Question: I have a situation like this: <URL>
'''
<div class="outer col-xs-12 col-sm-6 col-md-4 col-lg-3">
<div class="inner">
Lorem ipsum dolor sit amet, consectetuer adipiscing elit.
Sed posuere interdum sem. Quisque ligula eros ullamcorper quis,
lacinia quis facilisis sed sapien. Mauris varius diam vitae arcu.
Sed arcu lectus auctor vitae, consectetuer et venenatis eget velit.
</div>
</div>
'''
I want to animate outer div to 'width: 0px;' so that the content of the inner div preserves it's width and is not pushed down during the animation as in the fiddle.
Edit: The overflowing part of the inner div content should be hidden during the animation.
Edit: So that the animation goes like this:

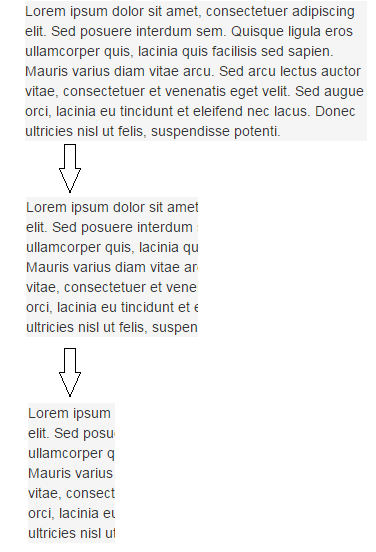
Answer: All you need to do is set the width of the inner div before you change the outer div's width:
'''
function slide() {
var currentWidth = $(".inner").width();
$(".inner").width(currentWidth);
$(".outer").addClass("collapsed");
}
function slideBack() {
$(".outer").removeClass("collapsed");
setTimeout(function() {
$(".inner").width("auto");
}, 350);
}
'''
On slide back, I also added a timeout equal to the transition duration so that it doesn't flicker while the outer div is still in the process of changing.
'''
div.outer {
padding: 0;//add
overflow: hidden; //add
margin: 20px;
-webkit-transition: width 350ms ease-in-out;
-moz-transition: width 350ms ease-in-out;
-o-transition: width 350ms ease-in-out;
-ms-transition: width 350ms ease-in-out;
transition: width 350ms ease-in-out;
}
'''
You also need to add overflow property and make sure there is no padding to the outer div.
<URL>